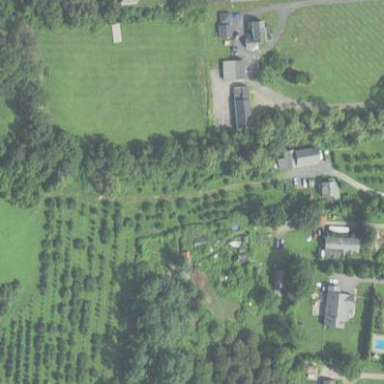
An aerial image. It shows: Orchard.